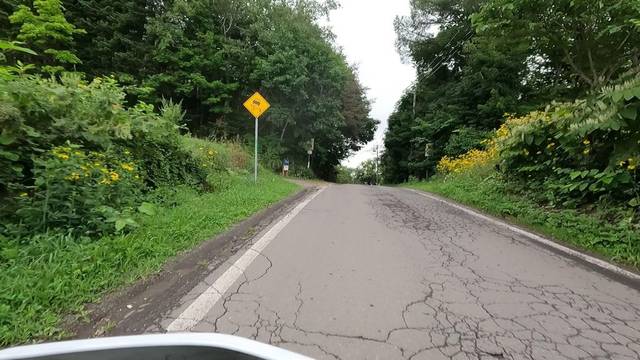
Region: Japan
Coordinates: 43.033, 141.298